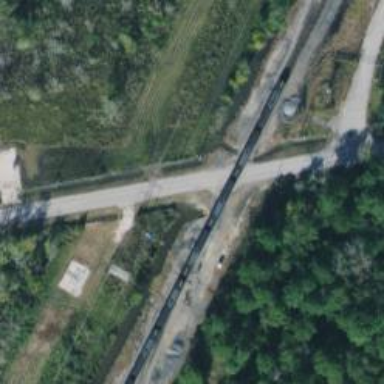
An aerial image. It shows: Railway level crossing.